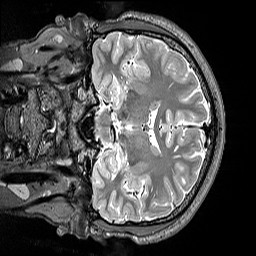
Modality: T2w
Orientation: coronal
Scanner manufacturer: siemens
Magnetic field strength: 3 T
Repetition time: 3.2 s
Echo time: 0.565 s